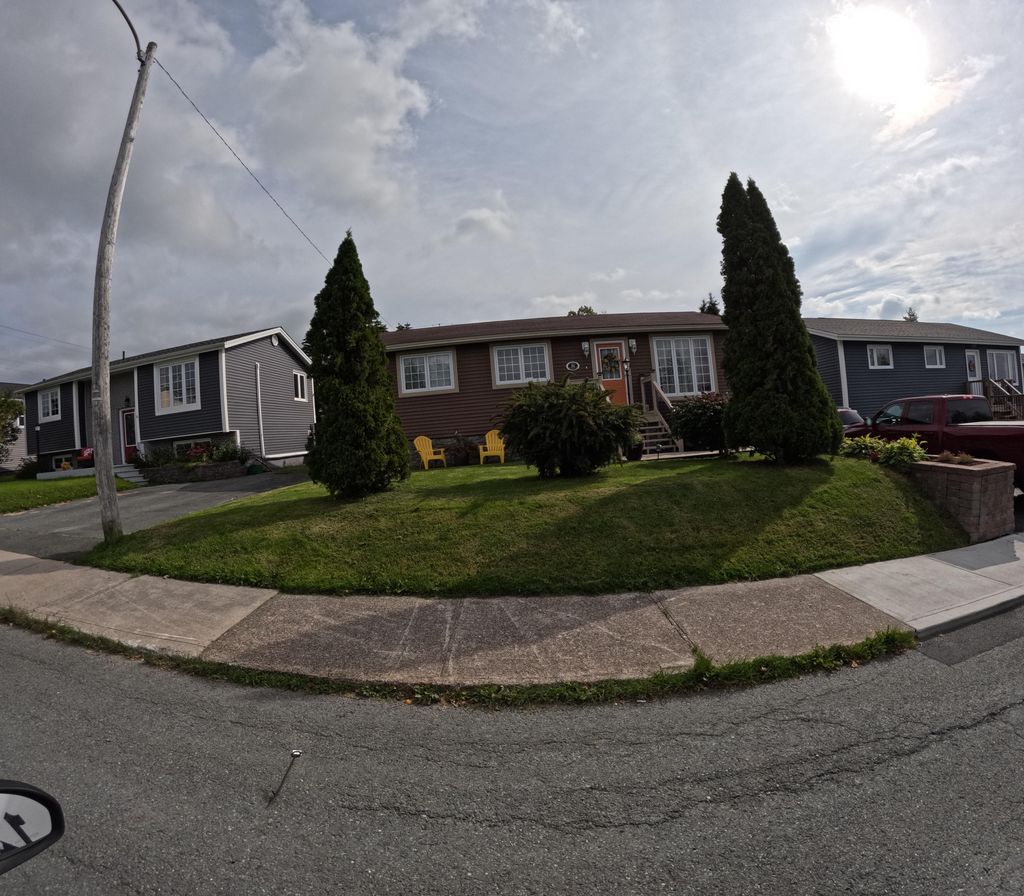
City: st_johns